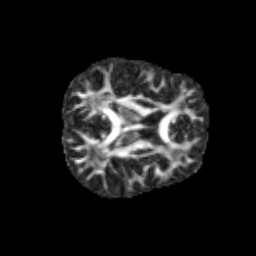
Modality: FA
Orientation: axial
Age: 12
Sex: male
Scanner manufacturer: siemens
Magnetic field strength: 3 T
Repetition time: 3.8 s
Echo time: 0.07 s